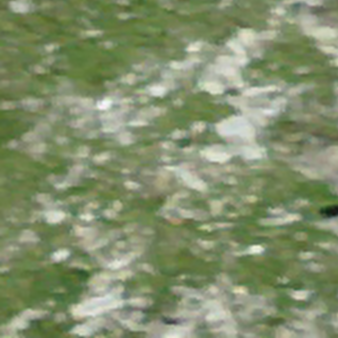
Label: other